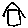
Label: house